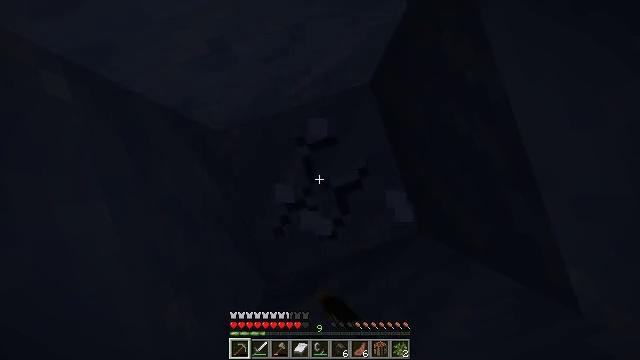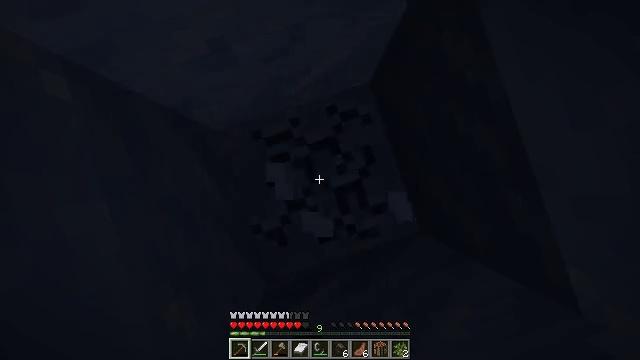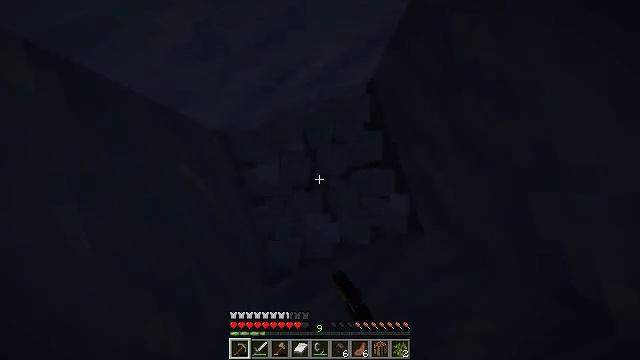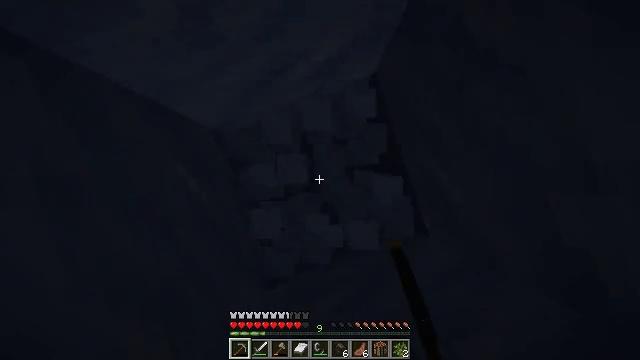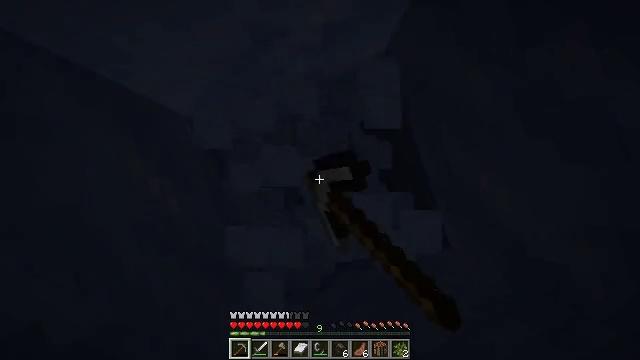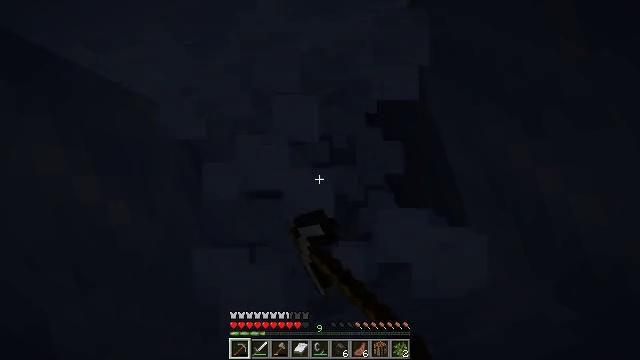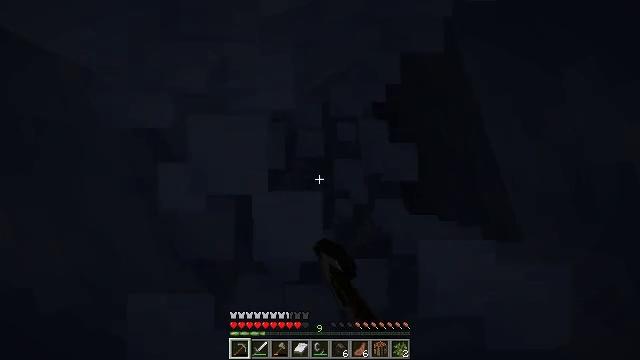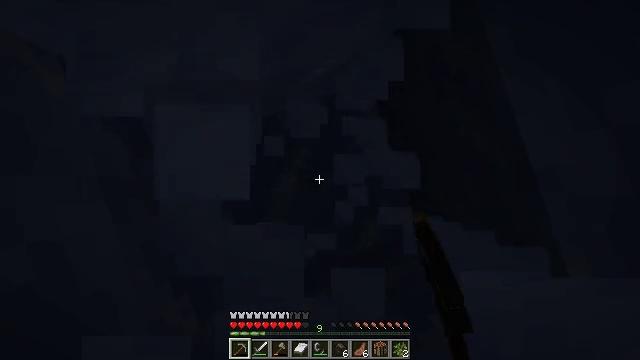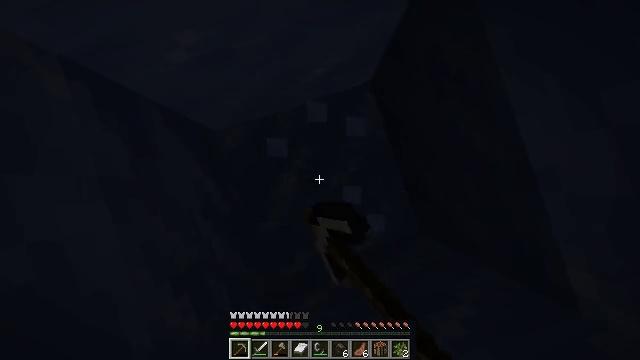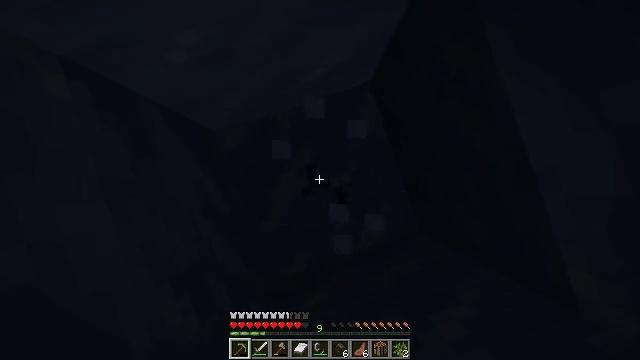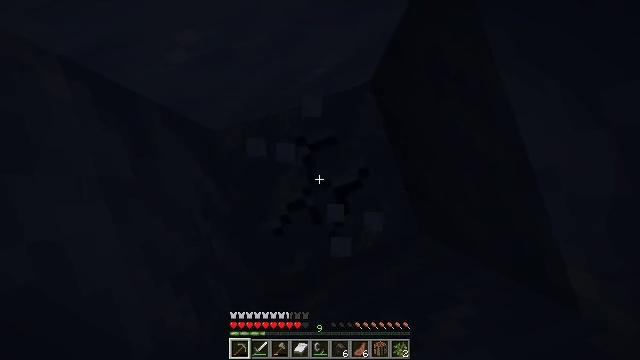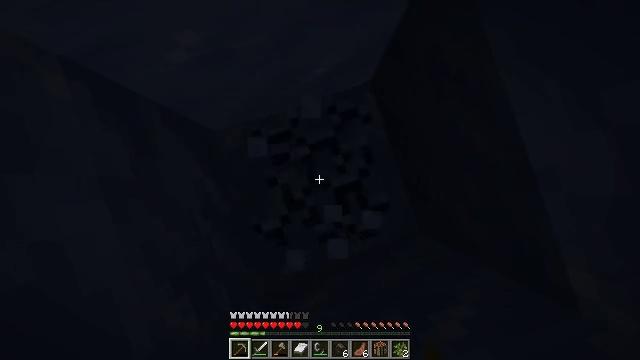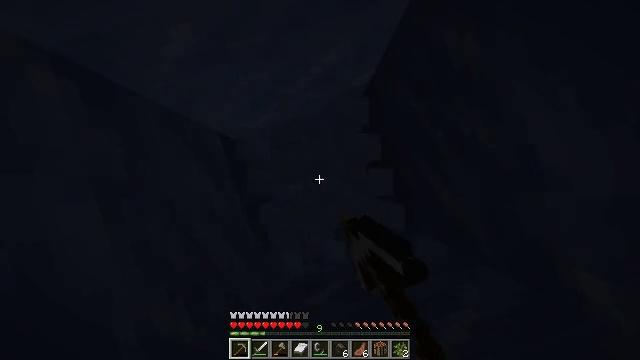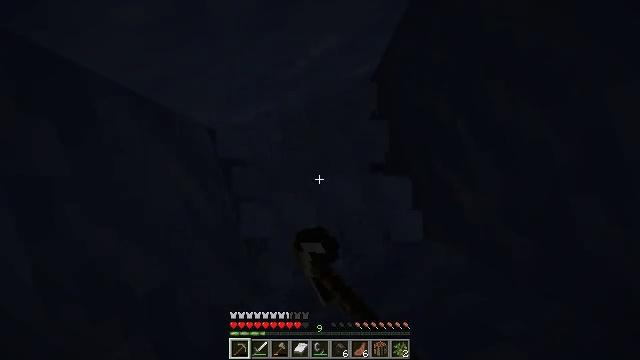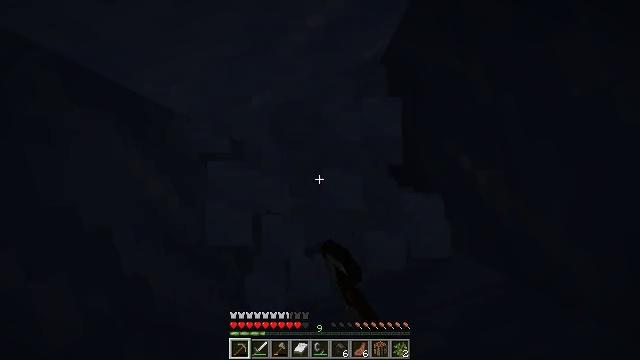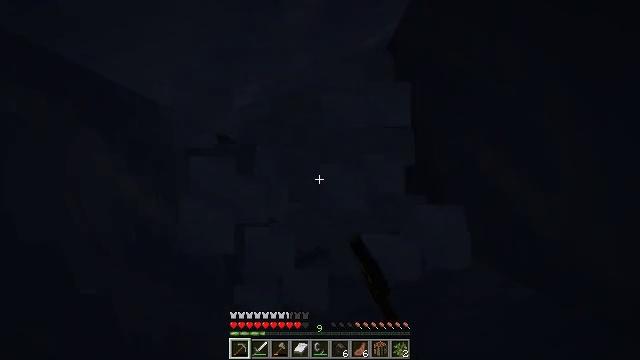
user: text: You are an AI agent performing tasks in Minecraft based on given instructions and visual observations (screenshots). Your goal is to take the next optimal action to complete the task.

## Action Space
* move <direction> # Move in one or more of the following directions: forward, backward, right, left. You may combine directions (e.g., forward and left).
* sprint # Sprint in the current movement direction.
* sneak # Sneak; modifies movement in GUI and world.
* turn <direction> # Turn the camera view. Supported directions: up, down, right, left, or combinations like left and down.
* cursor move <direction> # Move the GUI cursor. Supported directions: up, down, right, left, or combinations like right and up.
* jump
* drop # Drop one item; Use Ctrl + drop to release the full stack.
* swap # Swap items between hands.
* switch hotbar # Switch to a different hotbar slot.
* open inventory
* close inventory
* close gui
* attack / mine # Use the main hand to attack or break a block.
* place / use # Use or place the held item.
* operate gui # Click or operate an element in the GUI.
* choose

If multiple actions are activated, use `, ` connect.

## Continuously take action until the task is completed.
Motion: motion action
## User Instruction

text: Acquire packed ice by mining.
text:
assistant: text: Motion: attack / mine
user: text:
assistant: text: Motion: attack / mine
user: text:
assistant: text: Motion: attack / mine
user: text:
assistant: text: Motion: attack / mine
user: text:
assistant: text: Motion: attack / mine
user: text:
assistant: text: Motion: attack / mine
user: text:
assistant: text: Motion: attack / mine
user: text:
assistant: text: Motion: attack / mine
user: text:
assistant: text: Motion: attack / mine
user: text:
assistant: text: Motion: attack / mine
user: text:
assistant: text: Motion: attack / mine
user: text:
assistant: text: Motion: attack / mine
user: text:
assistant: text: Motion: attack / mine
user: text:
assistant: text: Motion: attack / mine
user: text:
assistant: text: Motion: attack / mine
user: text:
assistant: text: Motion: attack / mine
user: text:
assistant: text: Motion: attack / mine
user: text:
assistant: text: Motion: attack / mine
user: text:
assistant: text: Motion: attack / mine
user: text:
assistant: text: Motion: attack / mine
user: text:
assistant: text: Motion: attack / mine
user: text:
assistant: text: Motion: attack / mine
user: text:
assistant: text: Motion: attack / mine
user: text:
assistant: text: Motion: attack / mine
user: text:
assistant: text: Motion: attack / mine
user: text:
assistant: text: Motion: attack / mine
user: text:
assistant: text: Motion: attack / mine
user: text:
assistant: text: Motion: attack / mine
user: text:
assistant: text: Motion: attack / mine
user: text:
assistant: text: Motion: attack / mine